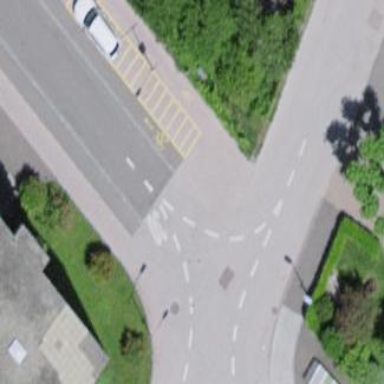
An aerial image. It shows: Bicycle parking area with asphalt surface.